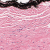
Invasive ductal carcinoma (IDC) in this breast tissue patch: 0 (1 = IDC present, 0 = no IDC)